Question: I created a lot of Views and Buttons, then i created ISwipeGestureRecognizer graphically. And added a lot of views to recognizers "Referencing Outlet Collection". And swipe gesture works on all my views. How is it possible? Storyboard automatically creates different SwipeRecognizers for every connected UIView?

I can't add more views programmatically, why?
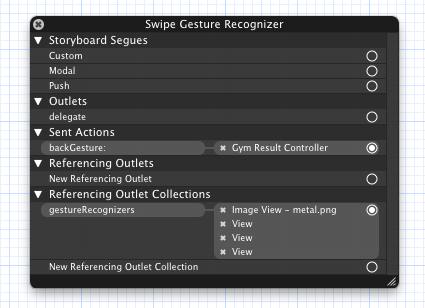
Answer: I have never tried what you describe with the Storyboard, so I cannot answer directly, but I can suggest a way to verify whether multiple gesture recognizers are created: in your gesture action method, add an 'NSLog' statement to log the address of the recognizer (this is the first argument that is passed to the action method). In this way, you will verify whether the same recognizer is reused.
Also, log the 'recognizer.view' property to see what is going on under the hood. If you get the same result for all the cases, then it can be optimistically inferred that the 'UISwipeRecognizer' is not using internally its 'view' property for anything and that that information is stored only for your action callback to be able to access it.
What would be a mystery is that you got only one gesture recognizer and different values for the 'view' property. This would imply that the property value is changed on the fly, but I would not be able to explain how.